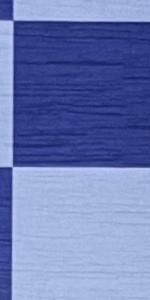
Label: Empty